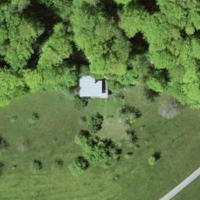
EUNIS habitat code: 25
Species observed at this site:
Melittis melissophyllum